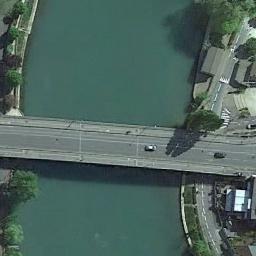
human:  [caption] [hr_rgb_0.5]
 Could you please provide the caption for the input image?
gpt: A bridge with two cars is over the river .

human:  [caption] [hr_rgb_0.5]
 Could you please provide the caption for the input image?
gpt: A bridge built on a dark green river and some houses upon one side of the river, And some green plants on the other side of the river .

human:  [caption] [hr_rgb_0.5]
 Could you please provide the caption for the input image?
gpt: There is an island near the bridge .

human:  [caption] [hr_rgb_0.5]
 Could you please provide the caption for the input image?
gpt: A bridge connects the land on both sides of the turquoise water  There are many buildings on the land  There are two cars on the bridge .

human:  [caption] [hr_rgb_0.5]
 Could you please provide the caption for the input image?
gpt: There are many buildings beside the bridge .